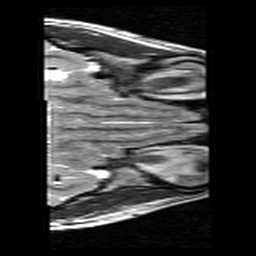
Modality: T2w
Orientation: axial
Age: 29
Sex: female
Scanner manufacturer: siemens
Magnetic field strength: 3 T
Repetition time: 7 s
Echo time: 0.085 s